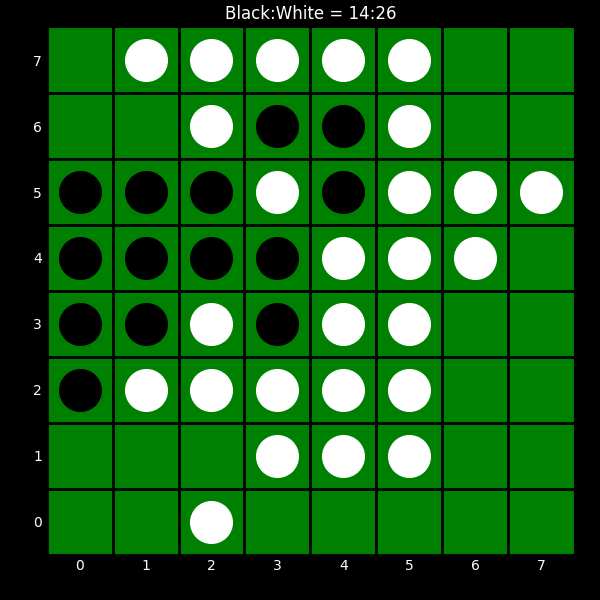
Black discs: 14
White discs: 26